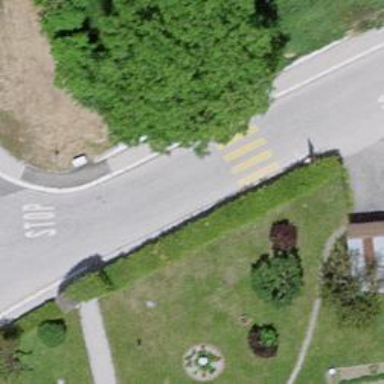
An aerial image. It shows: Marked crossing on footway.